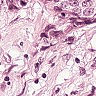
Metastatic tissue present: yes